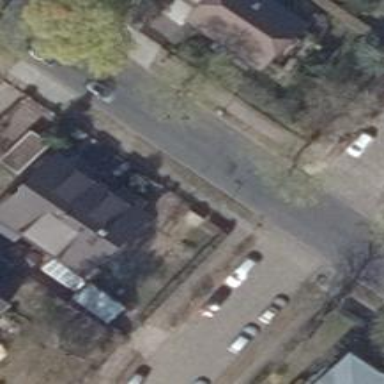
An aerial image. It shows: Sidewalk along the footway.